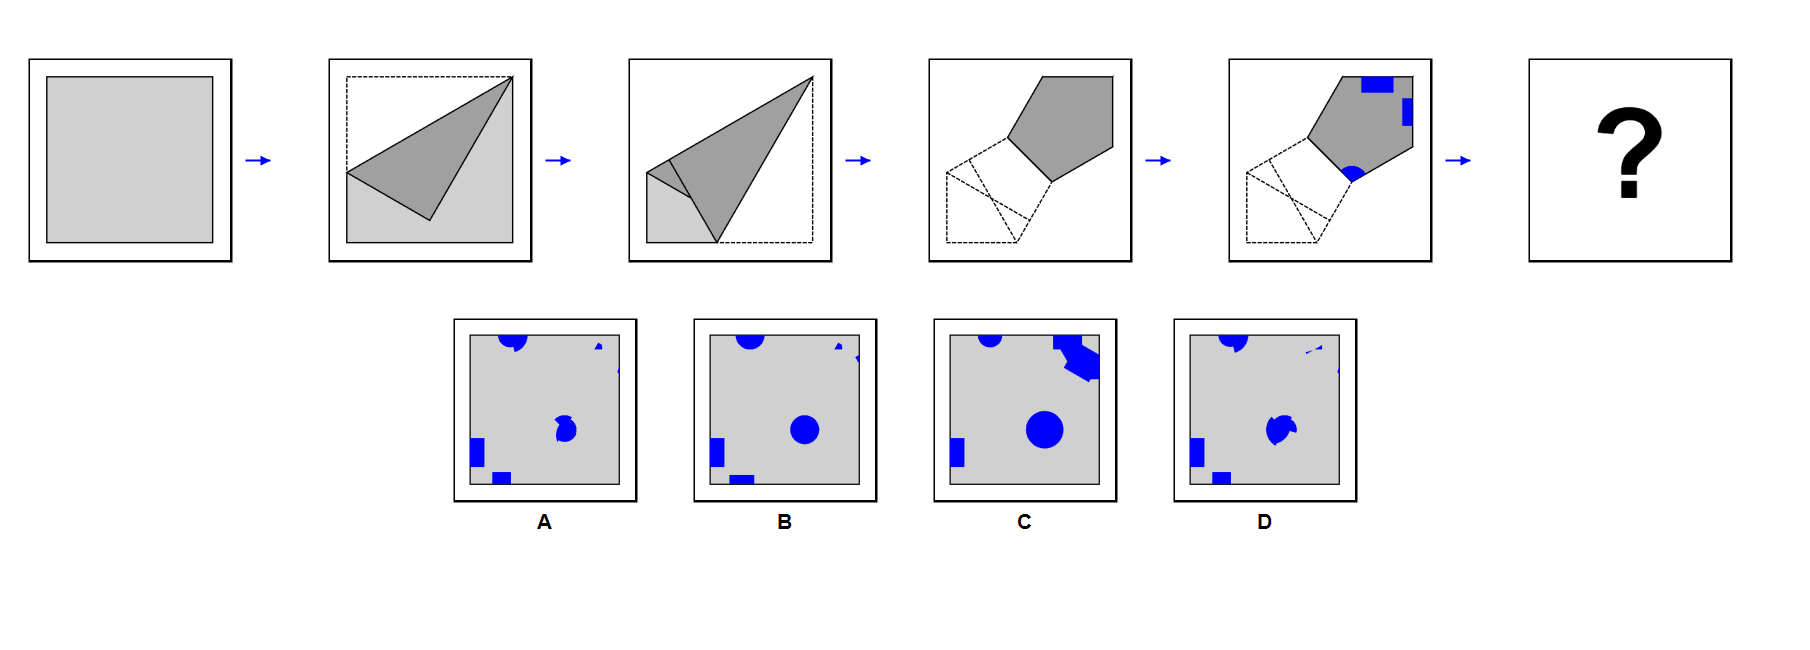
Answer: B